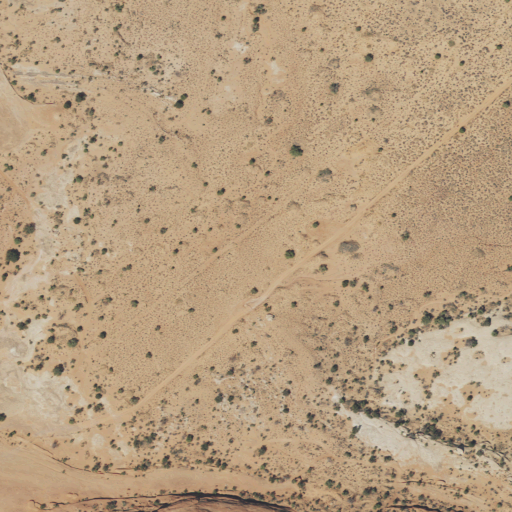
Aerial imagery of mountain in Utah named Merrimac Butte containing shrub and evergreen forest